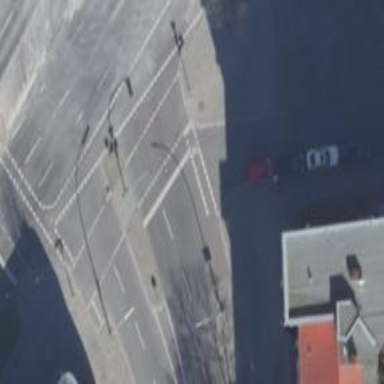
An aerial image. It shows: Unmarked road crossing.